Question: Iam trying to implement basic Facebook functionality in my CakePHP project. Iam getting the following error:

I did a bit of digging and turns out is the wrong location for my CakePHP-Facebook-Plugin. My CakePHP is actually located in funny thing is i just cant get a clue were CakePHP is getting that wrong location.
Also iam using the
- -
I am also running this on a Hostinger Free subdomain account and some people suggested CURL could be an issue with free accounts BUT it seems enabled on the PHP configuration settings.
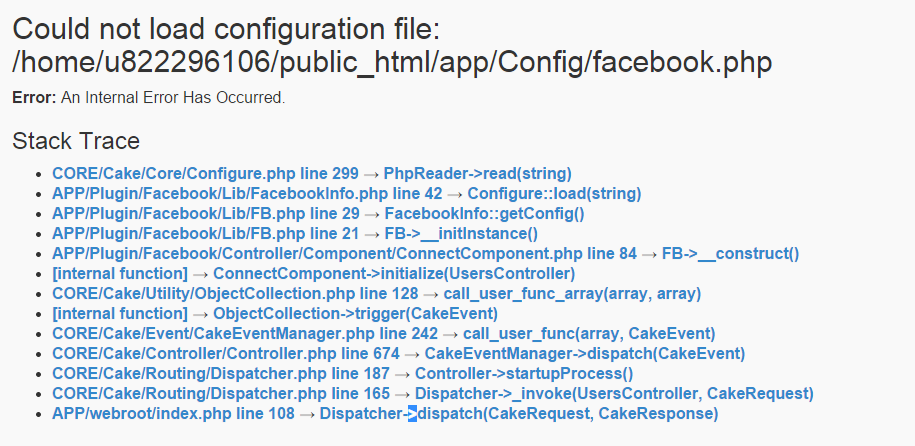
Answer: SOLVED, Had to move the facebook.php file to app/config/